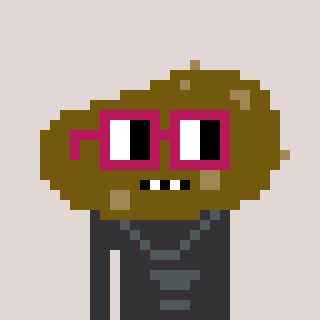
a pixel art character with square dark red glasses, a potato-shaped head and a grayscale-colored body on a warm background